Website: macys
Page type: cross-sells
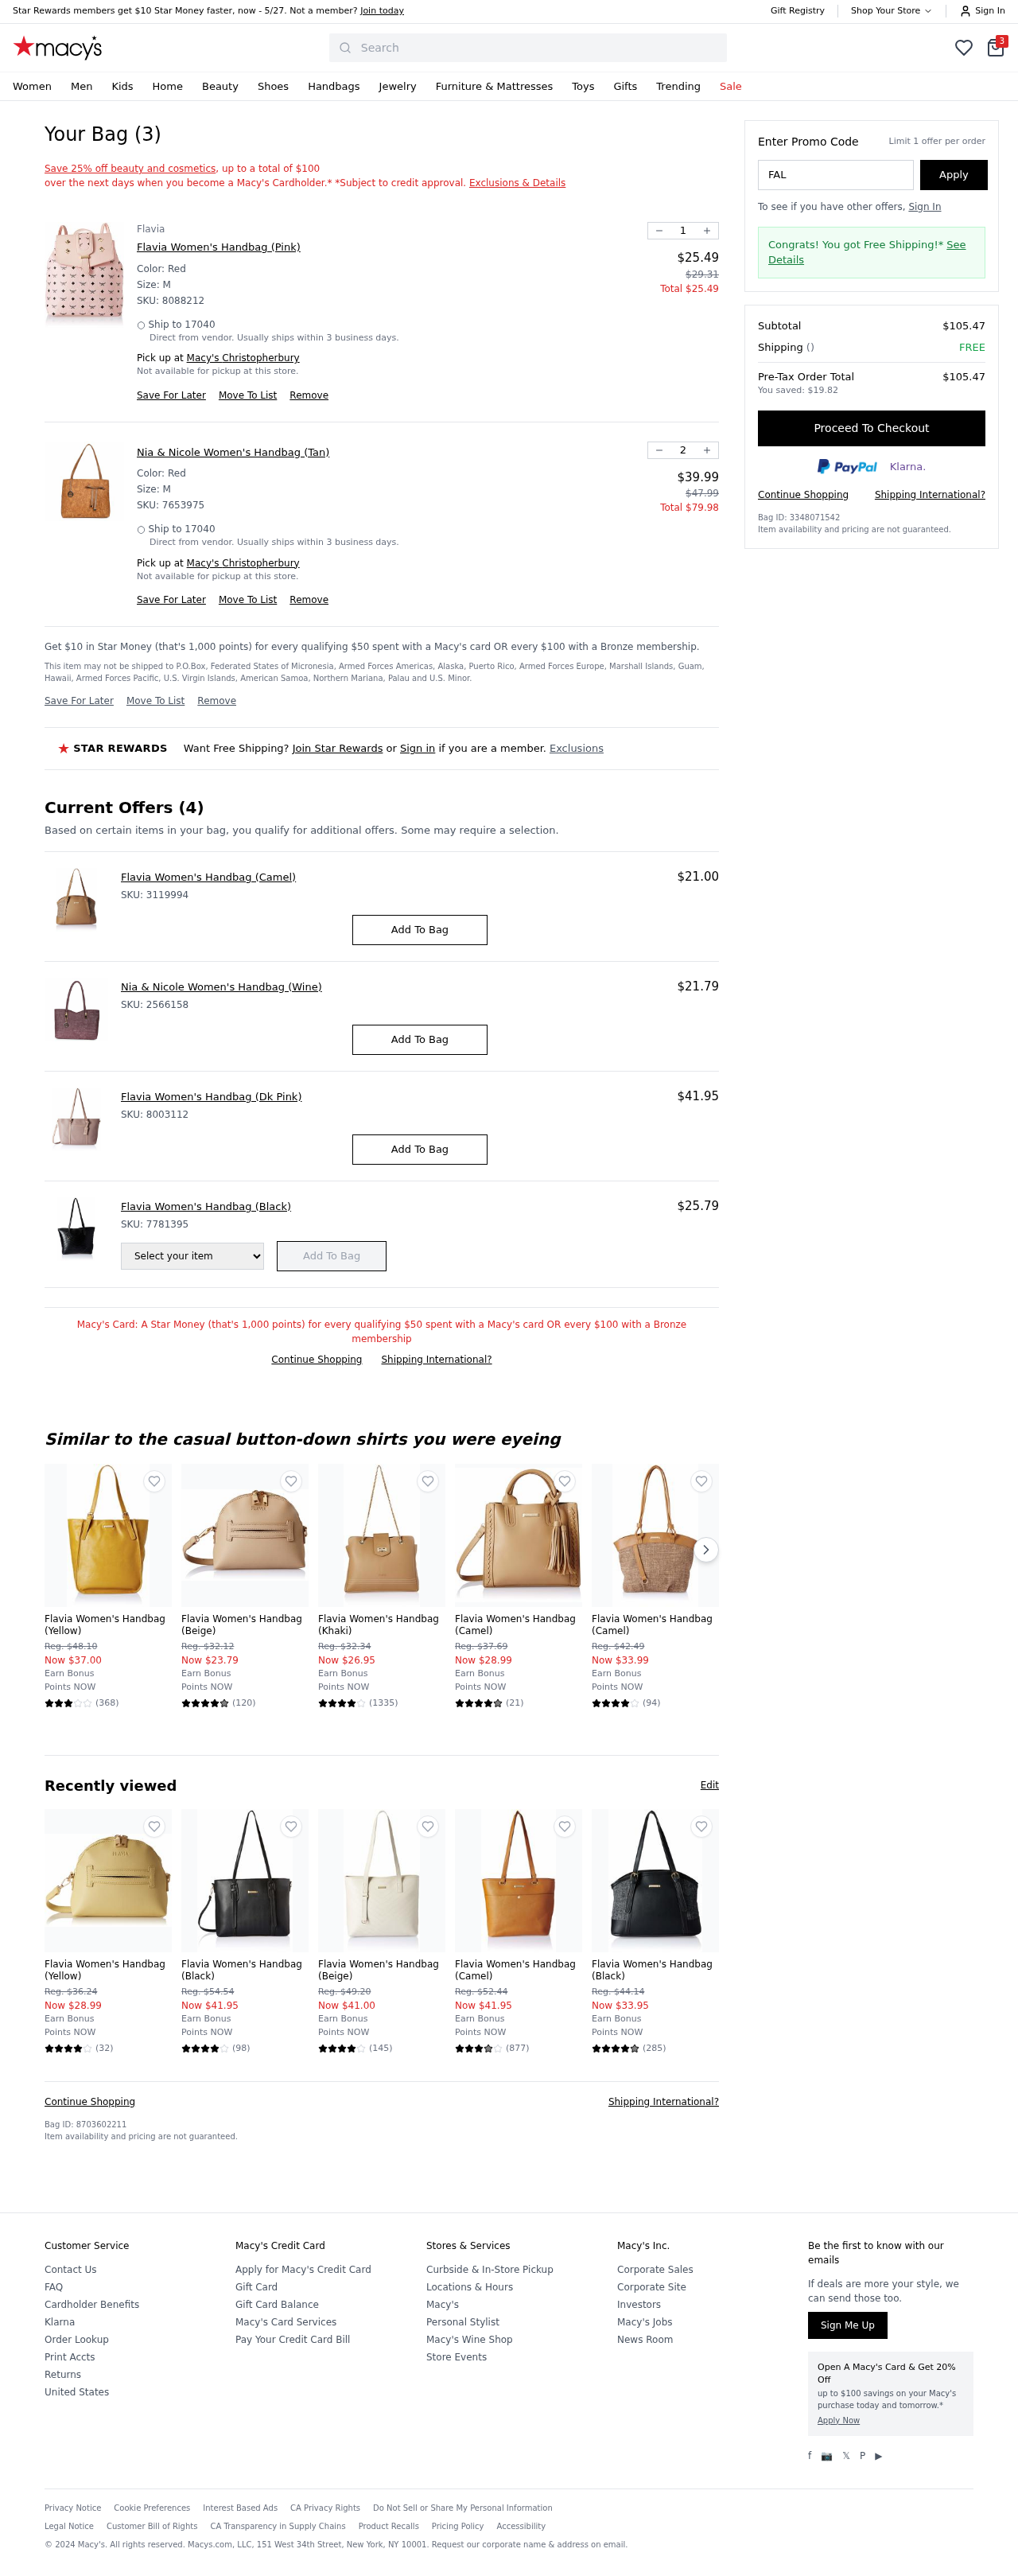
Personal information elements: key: PII_CITY
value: Christopherbury
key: PII_POSTCODE
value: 17040
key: PII_PROMO_CODE
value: FALL14
Product elements: key: PRODUCT10_NAME
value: Flavia Women's Handbag (Yellow)
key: PRODUCT10_NUM_RATINGS
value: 32
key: PRODUCT10_PRICE
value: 28.99
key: PRODUCT10_RATING
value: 4.1
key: PRODUCT11_NAME
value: Flavia Women's Handbag (Black)
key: PRODUCT11_NUM_RATINGS
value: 98
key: PRODUCT11_PRICE
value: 41.95
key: PRODUCT11_RATING
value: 4.4
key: PRODUCT12_NAME
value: Flavia Women's Handbag (Beige)
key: PRODUCT12_NUM_RATINGS
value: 145
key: PRODUCT12_PRICE
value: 41
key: PRODUCT12_RATING
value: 4.4
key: PRODUCT13_NAME
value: Flavia Women's Handbag (Camel)
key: PRODUCT13_NUM_RATINGS
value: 877
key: PRODUCT13_PRICE
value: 41.95
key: PRODUCT13_RATING
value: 3.9
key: PRODUCT14_NAME
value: Flavia Women's Handbag (Black)
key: PRODUCT14_NUM_RATINGS
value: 285
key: PRODUCT14_PRICE
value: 33.95
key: PRODUCT14_RATING
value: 4.7
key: PRODUCT15_NAME
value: Flavia Women's Handbag (Camel)
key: PRODUCT15_PRICE
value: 21
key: PRODUCT16_NAME
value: Flavia Women's Handbag (Dk Pink)
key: PRODUCT16_PRICE
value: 41.95
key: PRODUCT1_BRAND
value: Flavia
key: PRODUCT1_NAME
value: Flavia Women's Handbag (Pink)
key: PRODUCT1_PRICE
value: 25.49
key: PRODUCT1_QUANTITY
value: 1
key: PRODUCT2_NAME
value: Nia & Nicole Women's Handbag (Tan)
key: PRODUCT2_PRICE
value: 39.99
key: PRODUCT2_QUANTITY
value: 2
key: PRODUCT3_NAME
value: Nia & Nicole Women's Handbag (Wine)
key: PRODUCT3_PRICE
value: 21.79
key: PRODUCT4_NAME
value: Flavia Women's Handbag (Black)
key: PRODUCT4_PRICE
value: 25.79
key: PRODUCT5_NAME
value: Flavia Women's Handbag (Yellow)
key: PRODUCT5_NUM_RATINGS
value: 368
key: PRODUCT5_PRICE
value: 37
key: PRODUCT5_RATING
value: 3.2
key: PRODUCT6_NAME
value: Flavia Women's Handbag (Beige)
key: PRODUCT6_NUM_RATINGS
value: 120
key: PRODUCT6_PRICE
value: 23.79
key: PRODUCT6_RATING
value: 4.7
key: PRODUCT7_NAME
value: Flavia Women's Handbag (Khaki)
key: PRODUCT7_NUM_RATINGS
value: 1335
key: PRODUCT7_PRICE
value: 26.95
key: PRODUCT7_RATING
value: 4.2
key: PRODUCT8_NAME
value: Flavia Women's Handbag (Camel)
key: PRODUCT8_NUM_RATINGS
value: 21
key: PRODUCT8_PRICE
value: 28.99
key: PRODUCT8_RATING
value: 4.7
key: PRODUCT9_NAME
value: Flavia Women's Handbag (Camel)
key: PRODUCT9_NUM_RATINGS
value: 94
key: PRODUCT9_PRICE
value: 33.99
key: PRODUCT9_RATING
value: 4.1
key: PRODUCT1_SKU
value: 8088212
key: PRODUCT1_ORIGINAL_PRICE
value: $29.31
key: PRODUCT1_TOTAL
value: $25.49
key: PRODUCT2_SKU
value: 7653975
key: PRODUCT2_ORIGINAL_PRICE
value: $47.99
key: PRODUCT2_TOTAL
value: $79.98
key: PRODUCT15_SKU
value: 3119994
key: PRODUCT3_SKU
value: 2566158
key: PRODUCT16_SKU
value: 8003112
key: PRODUCT4_SKU
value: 7781395
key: PRODUCT5_ORIGINAL_PRICE
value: Reg. $48.10
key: PRODUCT6_ORIGINAL_PRICE
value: Reg. $32.12
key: PRODUCT7_ORIGINAL_PRICE
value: Reg. $32.34
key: PRODUCT8_ORIGINAL_PRICE
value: Reg. $37.69
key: PRODUCT9_ORIGINAL_PRICE
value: Reg. $42.49
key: PRODUCT10_ORIGINAL_PRICE
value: Reg. $36.24
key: PRODUCT11_ORIGINAL_PRICE
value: Reg. $54.54
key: PRODUCT12_ORIGINAL_PRICE
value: Reg. $49.20
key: PRODUCT13_ORIGINAL_PRICE
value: Reg. $52.44
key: PRODUCT14_ORIGINAL_PRICE
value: Reg. $44.14
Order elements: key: ORDER_NUM_ITEMS
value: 3
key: ORDER_SUBTOTAL
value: $105.47
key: ORDER_TOTAL
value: $105.47
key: ORDER_SAVINGS
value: $19.82
Search elements: key: HEADER_SEARCH
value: Search